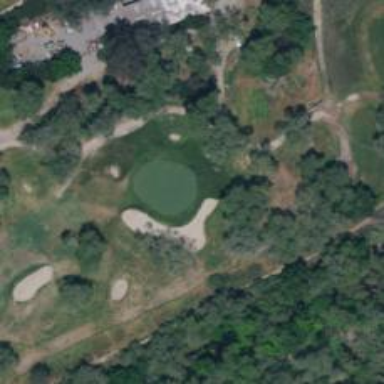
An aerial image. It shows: Golf hole.